Question: I installed Umbraco 7 using NuGet package in my VS (following this tutorial: <URL>.
I now have 2 problems:
1.
Now I'm getting error on every rebuild:
'''
An error occurred loading a configuration file: Directory 'C:\inetpub\wwwroot\mvcimport\app_data\nugetbackup\20140707-140849\config' does not exist. Failed to start monitoring file changes. C:\inetpub\wwwroot\mvcimport\App_Data\NuGetBackup\20140707-140849
'''
(line 1 in \Web.config)
The error doesn't occur only on first build after I close the solution and reopen it.
2.
I added my models but the view doesn't see it. Neither controller I added doesn't see my custom namespaces - as you can see on the image MvcImport sees only Controlles namespace which is the one I;m typing in.
Even though (except the case above) the project compiles without error.

And when the error (1) occurs on compilation then a number of errors appear also eg.
'''
The type or namespace name 'Models' does not exist in the namespace 'MvcImport' (are you missing an assembly reference?) C:\inetpub\wwwroot\mvcimport\Controllers\ImportController.cs
'''
I can't see how I'm supposed to add my own assemblies if not by simply compiling the project?
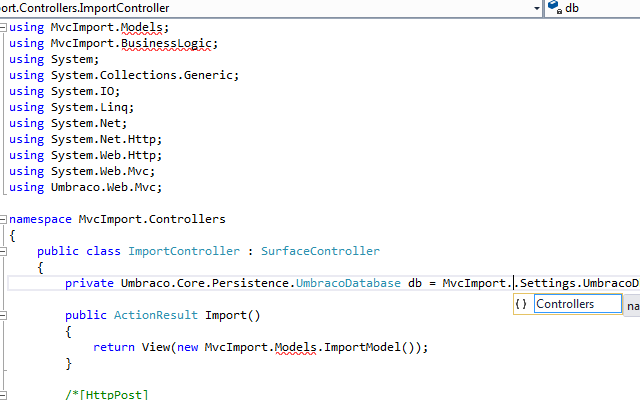
Answer: I have deleted and recreated the project for the 5th or 6th time now.
Finally it worked (fingers crossed no more problems).
In case someone else needs it I did the following:
1. New project
2. In the New project window selected Installed > Templates > Web > Visual Studio 2012 from the left hand side, .NET Framework 4.5 from the top dropdown and ASP.NET MVC 4 Web Application from the project type list then clicked ok
3. On the following screen selected Empty application then clicked OK.
4. Right clicked the project in Solution Explorer, clicked NuGet console, found Umbraco Cms, installed it (you can also install from the package manager console - more here http://www.systenics.com/blog/setting-up-umbraco-7-in-visual-studio-2013-for-mvc-4-development/)
5. Clicked F5 to debug, inserted my cms access details, clicked Customise button at the bottom and added my database connection data.
This tutorial is also helpful <URL>.
Important is when you install in the VS2013 instead of Web > ASP.NET Web Application choose Web > Visual Studio 2012 > ASP.NET MVC 4 Web Application in point 2 above - this made the difference and allowed me to create the project without errors eventually.